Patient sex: F
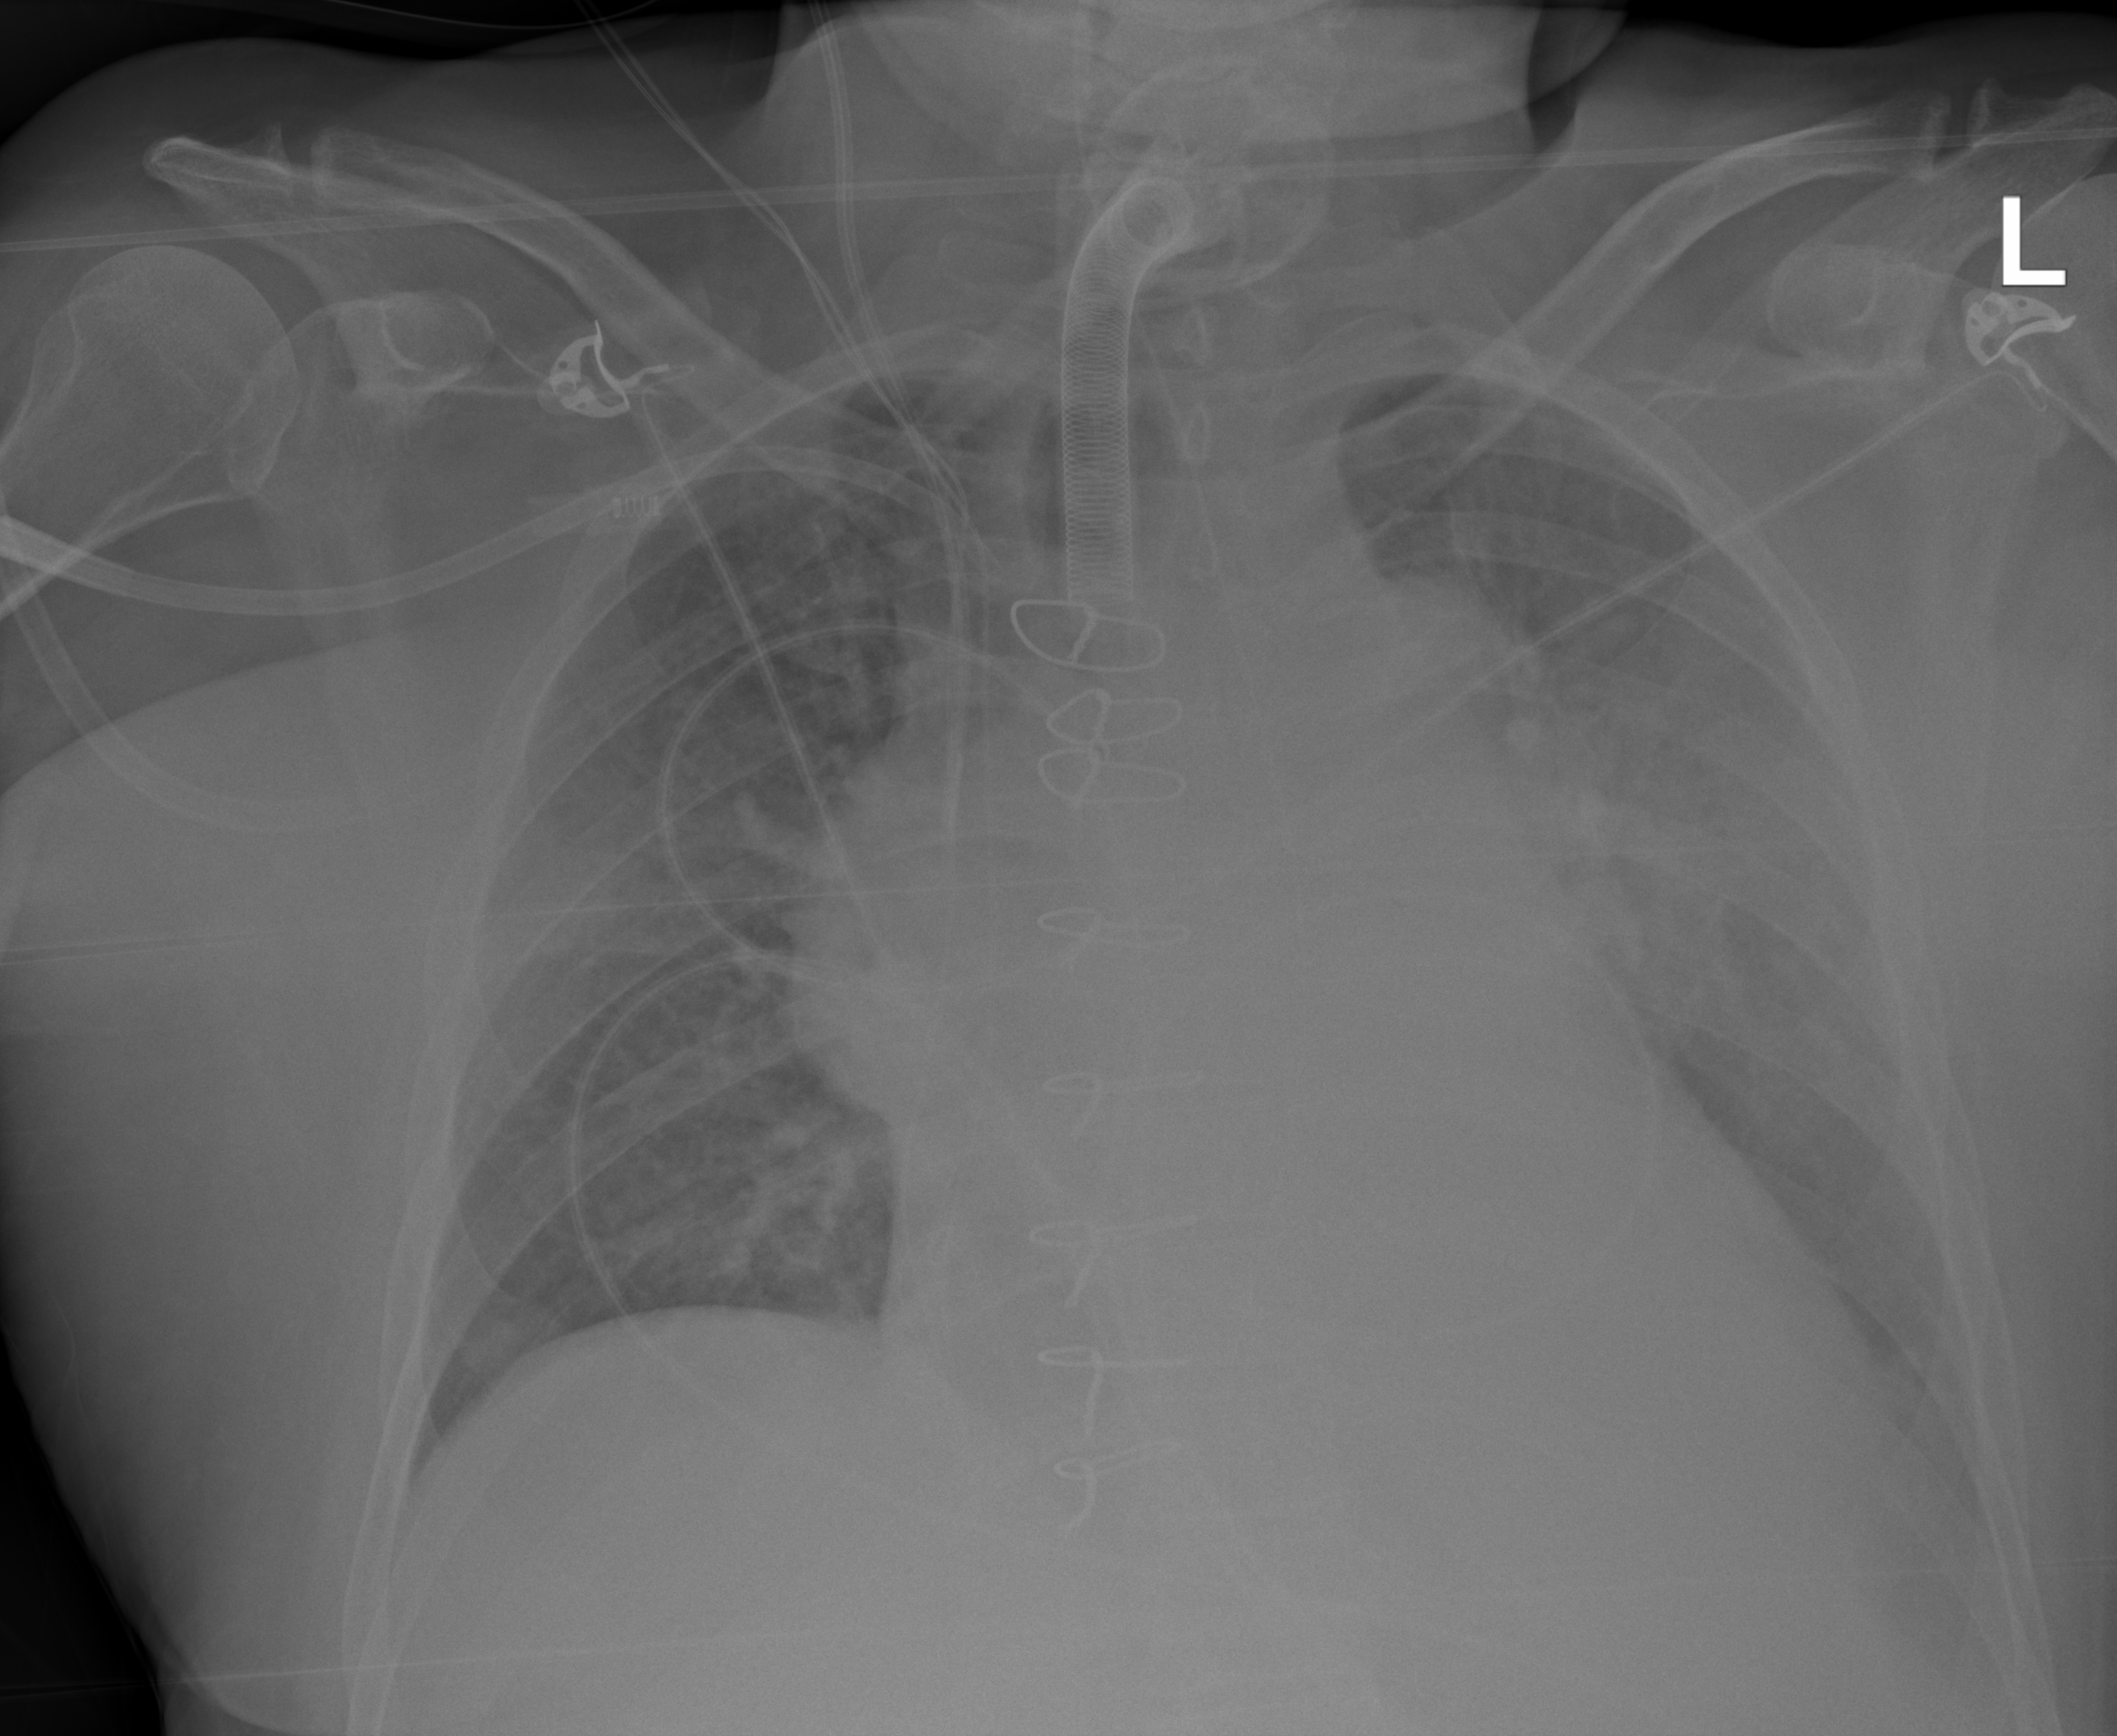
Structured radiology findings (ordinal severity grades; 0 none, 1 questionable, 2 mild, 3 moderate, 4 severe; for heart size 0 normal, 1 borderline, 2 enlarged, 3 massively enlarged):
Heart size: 2
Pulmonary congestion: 2
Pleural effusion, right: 0
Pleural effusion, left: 2
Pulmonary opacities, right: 2
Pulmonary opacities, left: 2
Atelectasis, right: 0
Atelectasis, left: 2